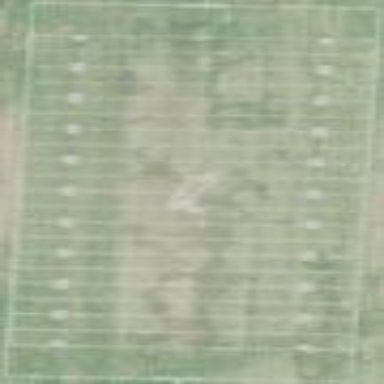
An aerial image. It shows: American football pitch.